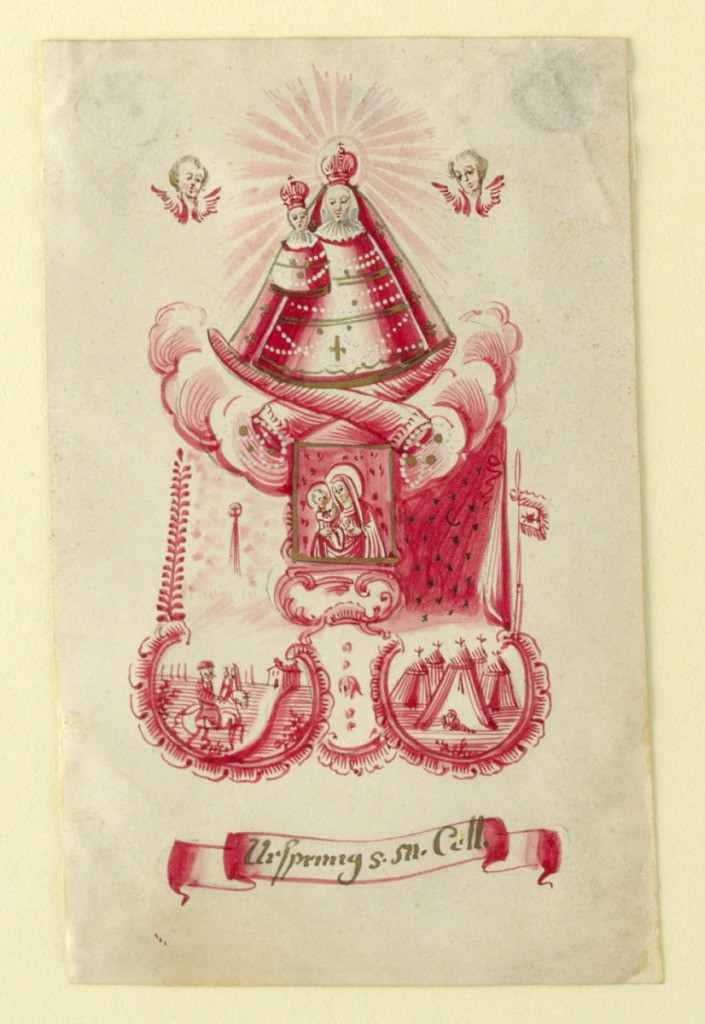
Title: Devotional Picture: The Miraculous Virgin of Cell
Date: ca. 1750
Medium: Brush and pink and gold watercolor on paper, mounted
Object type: Drawing
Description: An icon is shown with the Mother and Child above, resting on cornucopiae and below two vignettes of a man on horseback and an encampment. Below, a ribbon is inscribed in gold paint: "Ursprung S[ancta] M[aria] Ceel[am See]". Green framing line on mount. Souvenir of The Shrine of Cell-am-See, on Lake Constance.